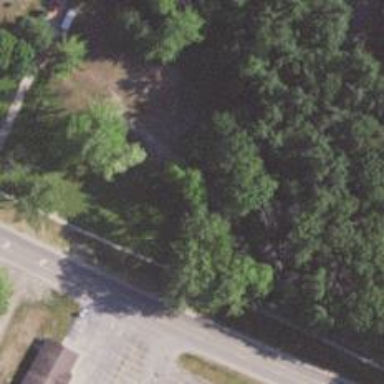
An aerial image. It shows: Driveway.